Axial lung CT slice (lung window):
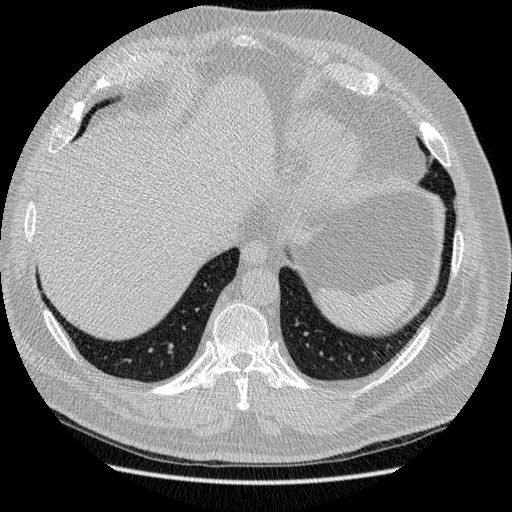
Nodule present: no